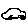
Label: car